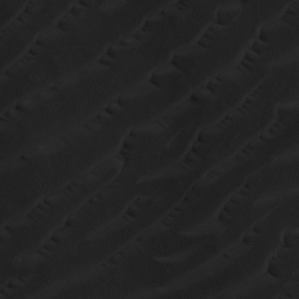
Label: non_frost